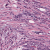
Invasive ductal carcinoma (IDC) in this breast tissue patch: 1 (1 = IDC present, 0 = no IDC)